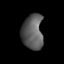
Tissue: lung
Cell type: Endothelial cells
Senescence score: 0.6534
Nuclear area (px): 721
Mean DAPI intensity: 92.545